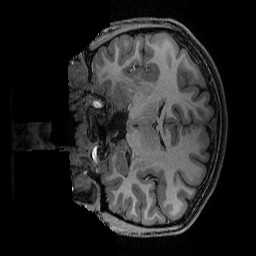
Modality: T1w
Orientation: coronal
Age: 16
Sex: male
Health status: ill
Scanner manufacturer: ge
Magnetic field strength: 3 T
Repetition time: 0.007664 s
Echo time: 0.00342 s